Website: macys
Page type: billing-address
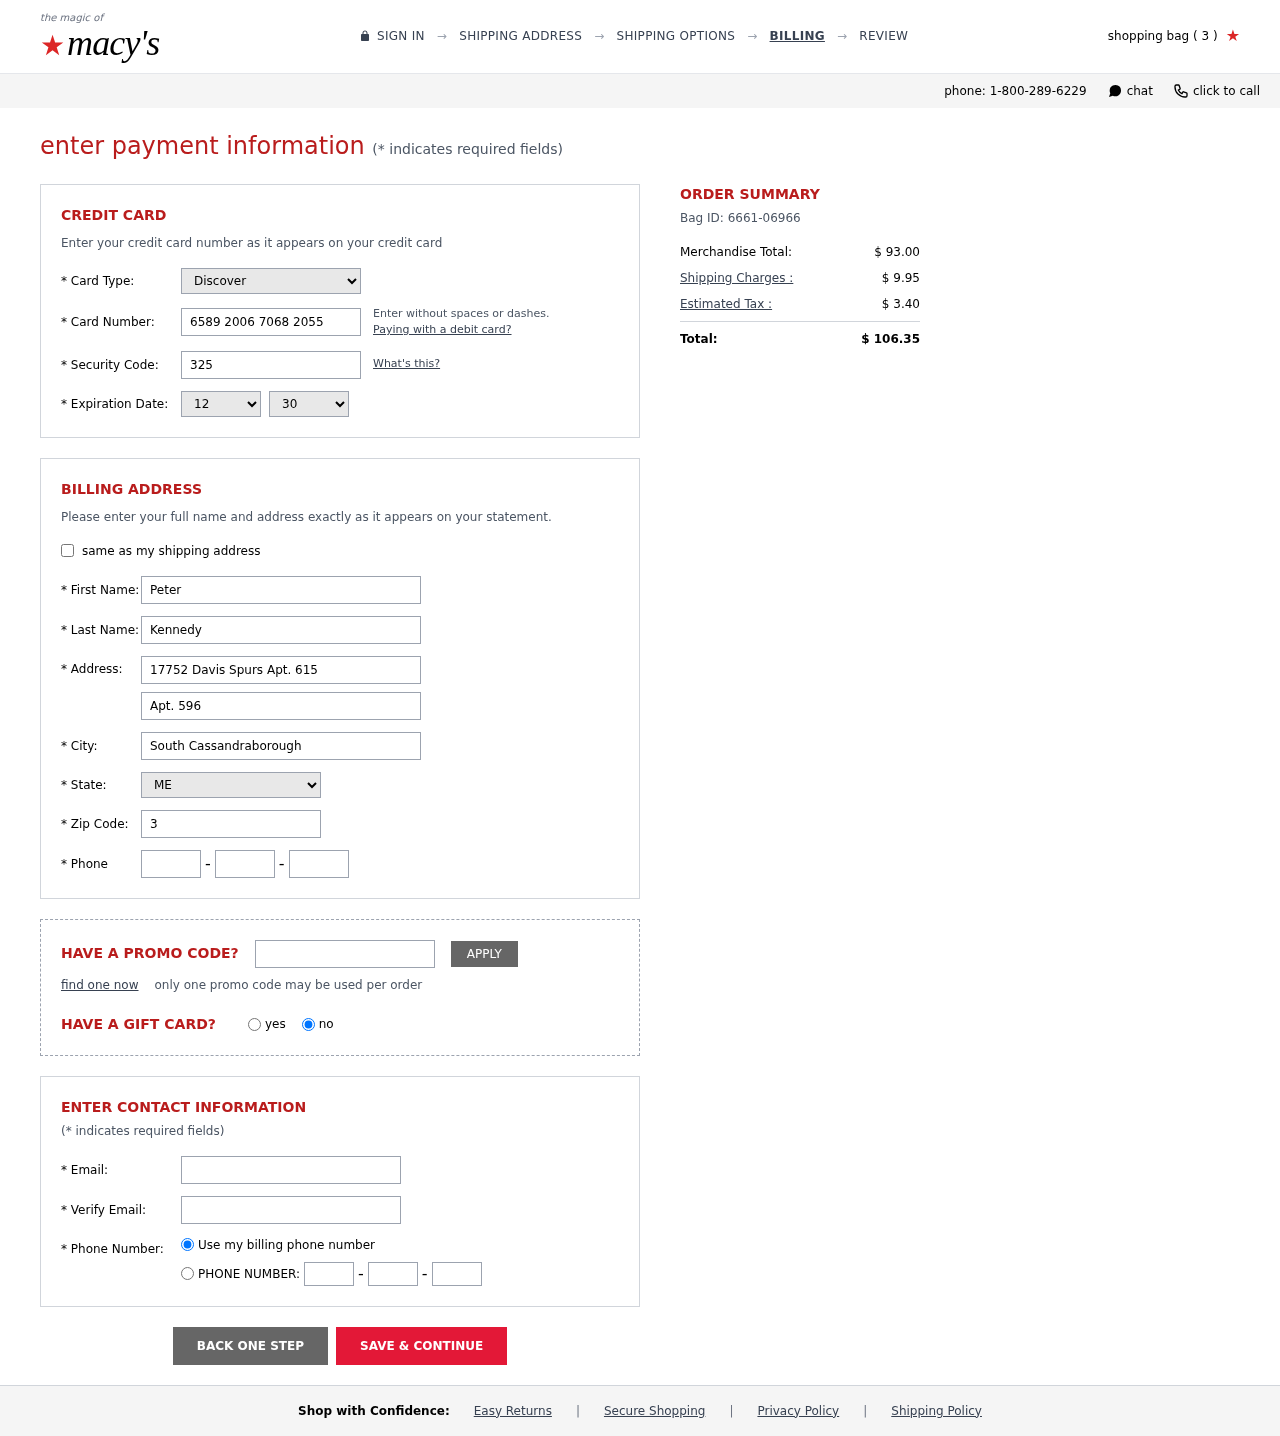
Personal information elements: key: PII_CARD_CVV
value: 325
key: PII_CARD_EXPIRY_MONTH
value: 12
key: PII_CARD_EXPIRY_YEAR
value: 30
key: PII_CARD_NUMBER
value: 6589 2006 7068 2055
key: PII_CARD_TYPE
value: Discover
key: PII_CITY
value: South Cassandraborough
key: PII_EMAIL
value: peterkennedy@hotmail.com
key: PII_FIRSTNAME
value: Peter
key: PII_LASTNAME
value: Kennedy
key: PII_PHONE_AREA
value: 286
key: PII_PHONE_PREFIX
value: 403
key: PII_PHONE_SUFFIX
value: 0335
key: PII_POSTCODE
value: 35633
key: PII_STATE_ABBR
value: ME
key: PII_STREET
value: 17752 Davis Spurs Apt. 615
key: PII_STREET2
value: Apt. 596
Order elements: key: ORDER_NUM_ITEMS
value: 3
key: ORDER_ID
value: Bag ID: 6661-06966
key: ORDER_SUBTOTAL
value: $ 93.00
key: ORDER_SHIPPING_COST
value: $ 9.95
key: ORDER_TAX
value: $ 3.40
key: ORDER_TOTAL
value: $ 106.35